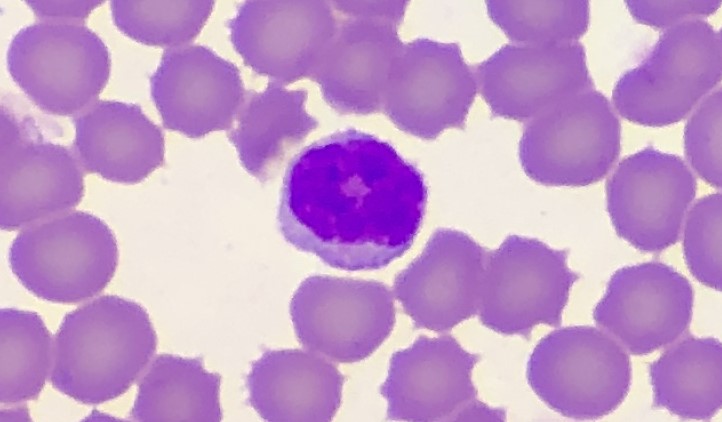
White blood cell type: Lymphocyte